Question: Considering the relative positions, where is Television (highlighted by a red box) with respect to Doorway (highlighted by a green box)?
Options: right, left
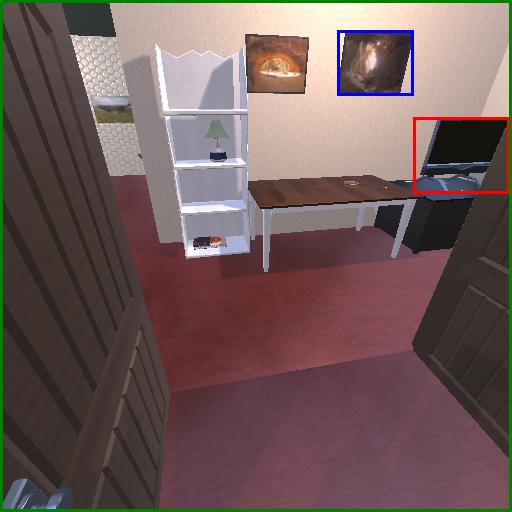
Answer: right